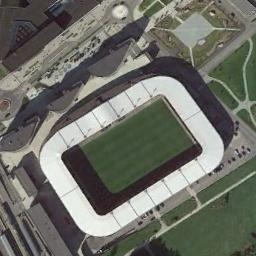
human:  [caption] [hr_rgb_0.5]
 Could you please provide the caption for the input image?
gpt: Square stadium next to lawn and building .

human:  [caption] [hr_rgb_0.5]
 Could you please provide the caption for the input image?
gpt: The stadium is on the grass next to some buildings .

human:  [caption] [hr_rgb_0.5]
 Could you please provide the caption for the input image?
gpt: There are a lot of cars near the stadium .

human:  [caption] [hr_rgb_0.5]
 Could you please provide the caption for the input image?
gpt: The stadium looks like a fan, With a blue roof on each side .

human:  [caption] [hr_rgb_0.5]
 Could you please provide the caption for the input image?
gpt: There are some green lawns beside the stadium with a white roof .